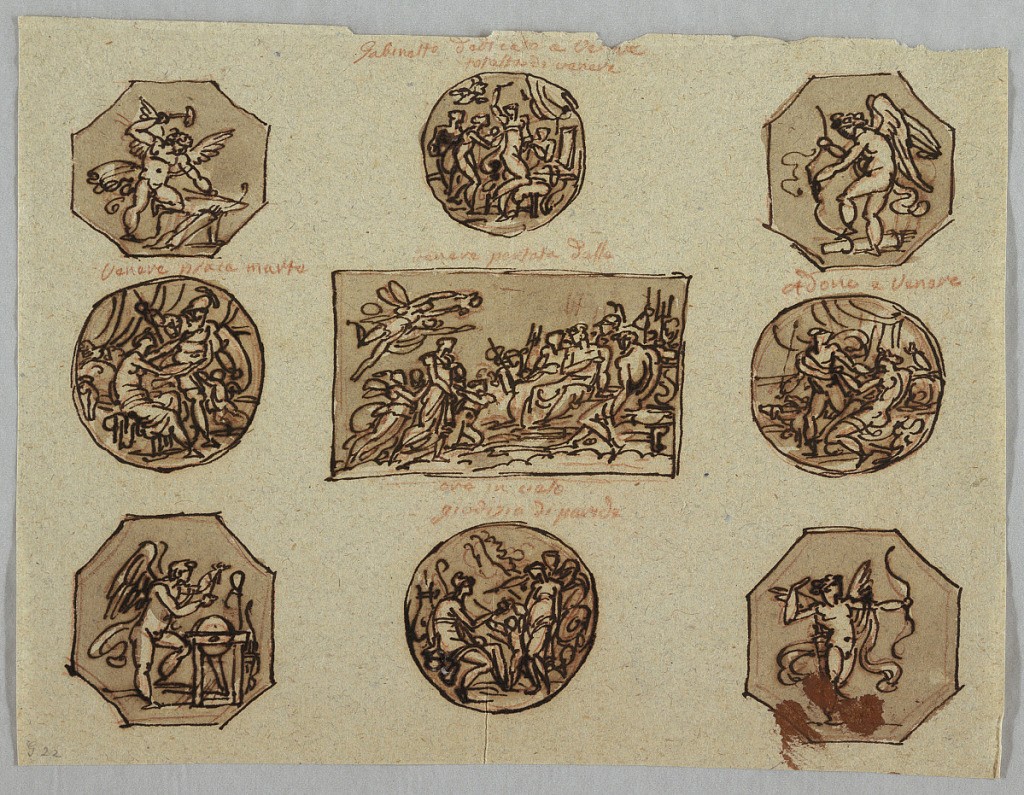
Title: Chariot with the Hours
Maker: Felice Giani, Italian, 1758–1823
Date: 1805
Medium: Pen and brown ink over traces of red chalk on paper
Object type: Drawing
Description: Decorative project showing central quadrant with Venus carried through skies in chariot; eight octagonals with cupid and angels. Tondo showing history of Venus.